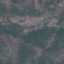
Label: HerbaceousVegetation